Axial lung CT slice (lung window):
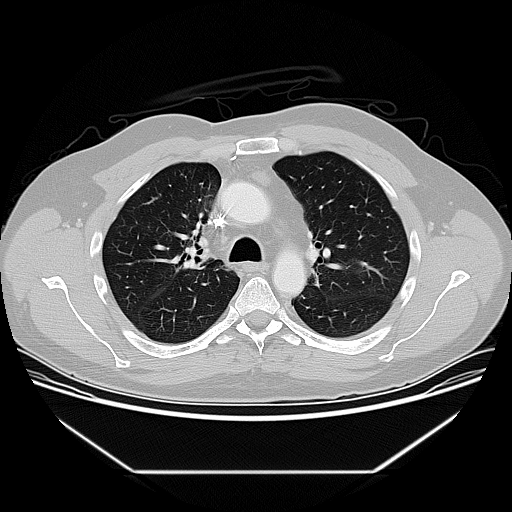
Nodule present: no